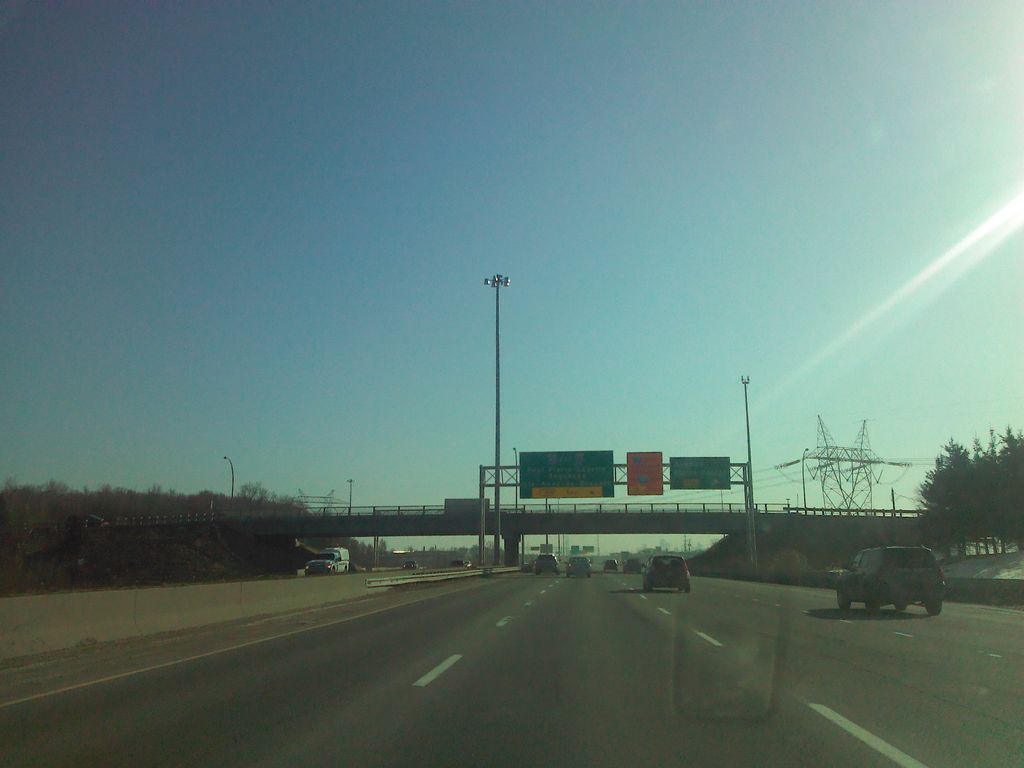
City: quebec_city